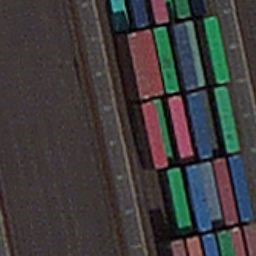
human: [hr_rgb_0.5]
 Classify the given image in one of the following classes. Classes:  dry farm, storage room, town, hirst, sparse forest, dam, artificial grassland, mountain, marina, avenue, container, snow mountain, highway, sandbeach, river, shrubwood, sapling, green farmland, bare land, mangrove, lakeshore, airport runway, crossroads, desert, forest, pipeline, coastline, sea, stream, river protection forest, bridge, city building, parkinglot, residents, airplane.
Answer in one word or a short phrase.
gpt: container